Brain MRI, t1w sequence, axial 2D slice.
Patient: age 40, sex F, weight 78 kg, height 1.78 m
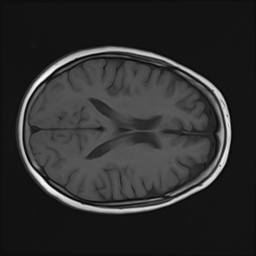